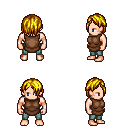
a pixel art fantasy rpg character, male body template, human, light skin, brown tunic, teal pants, blonde bangs hairstyle, four views (front, back, left, right), 2x2 character sprite sheet, small pixel art, hard edges, no anti-aliasing